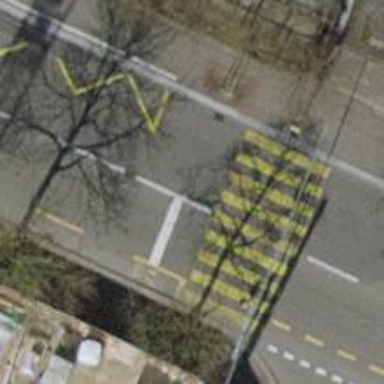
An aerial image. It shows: Zebra crossing with traffic signals. The crossing is marked by traffic lights.